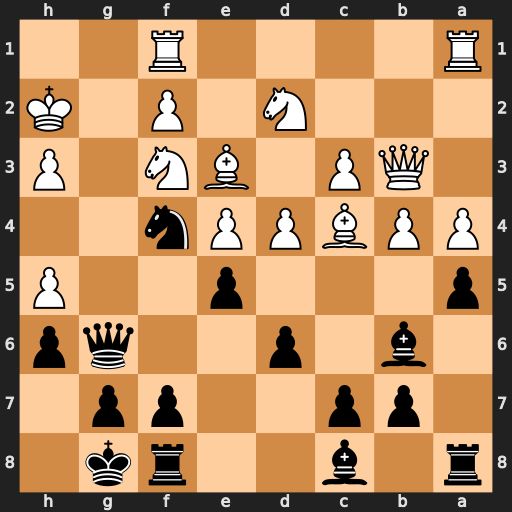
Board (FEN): r1b2rk1/1pp2pp1/1b1p2qp/p3p2P/PPBPPn2/1QP1BN1P/3N1P1K/R4R2
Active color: b
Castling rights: -
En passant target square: -
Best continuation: Qg2#